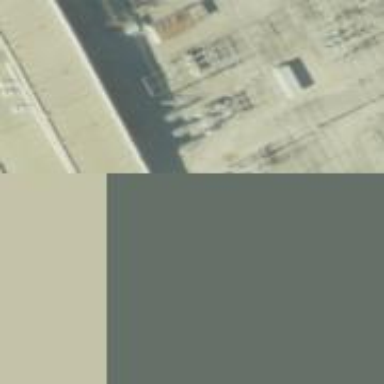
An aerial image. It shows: Power pole.